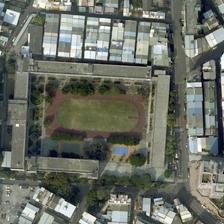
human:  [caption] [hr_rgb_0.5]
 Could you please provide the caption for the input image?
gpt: a playground is surrounded by some trees and many buildings .

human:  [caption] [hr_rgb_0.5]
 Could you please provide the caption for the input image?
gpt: a playground is surrounded by some green trees and many buildings .

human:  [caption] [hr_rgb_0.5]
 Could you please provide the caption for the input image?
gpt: many buildings and some green trees are around a playground .

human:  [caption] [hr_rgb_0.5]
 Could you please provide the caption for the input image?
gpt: in this rectangular building surrounded by buildings, a football field and a few brightly colored tennis courts can be seen .